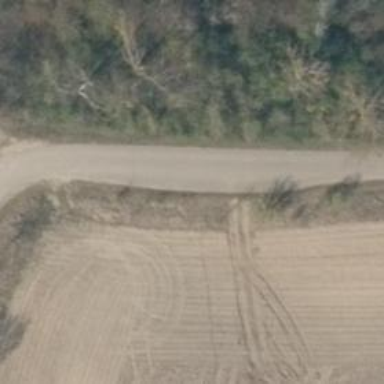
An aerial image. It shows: Passing place on the road.